Field crop: maize
Growth stage: 2
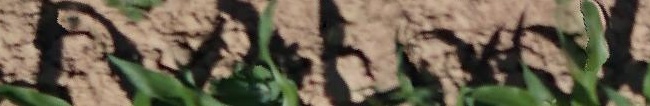
Species: maize